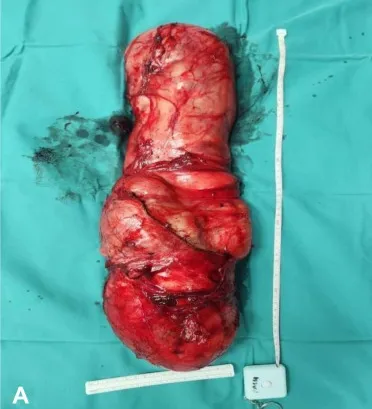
(A) Gross specimen of the left paratesticular tumor measured 50 x 20 x 10 cm.
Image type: medical_photograph (other_medical_photograph)